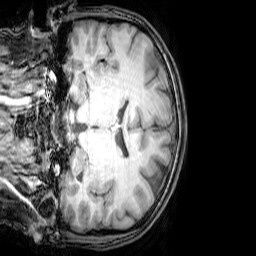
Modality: T1w
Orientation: coronal
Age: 20
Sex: male
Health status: healthy
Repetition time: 0.081 s
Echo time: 0.037 s